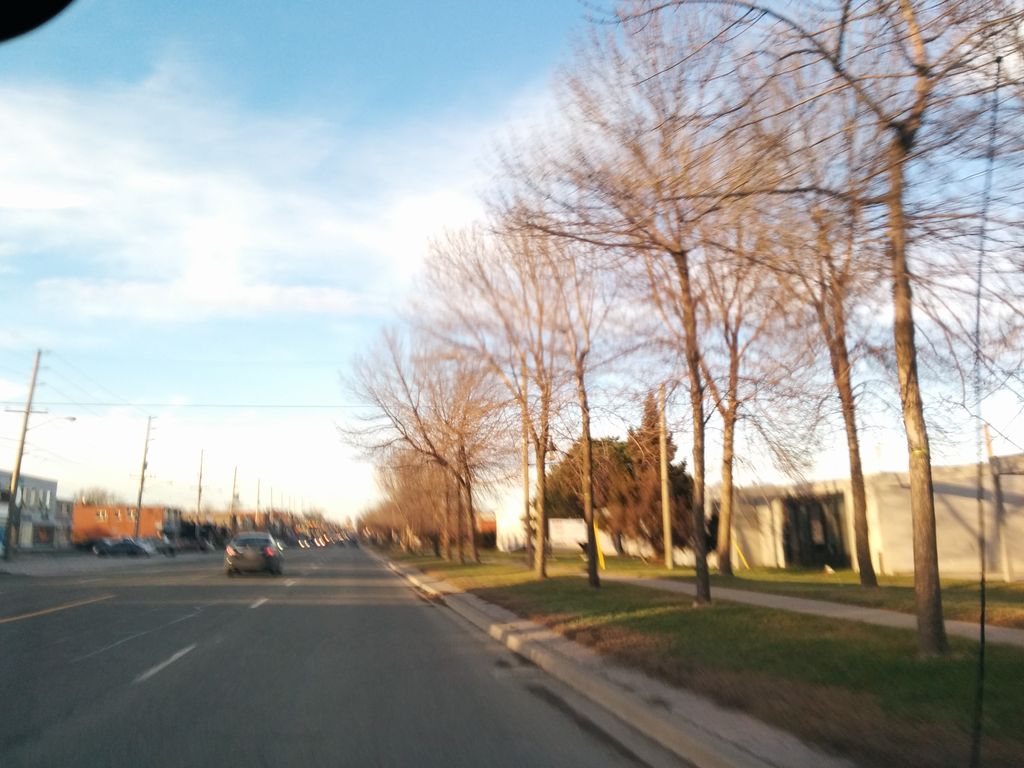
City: toronto